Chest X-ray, PA view. Patient: 41 years old, sex M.
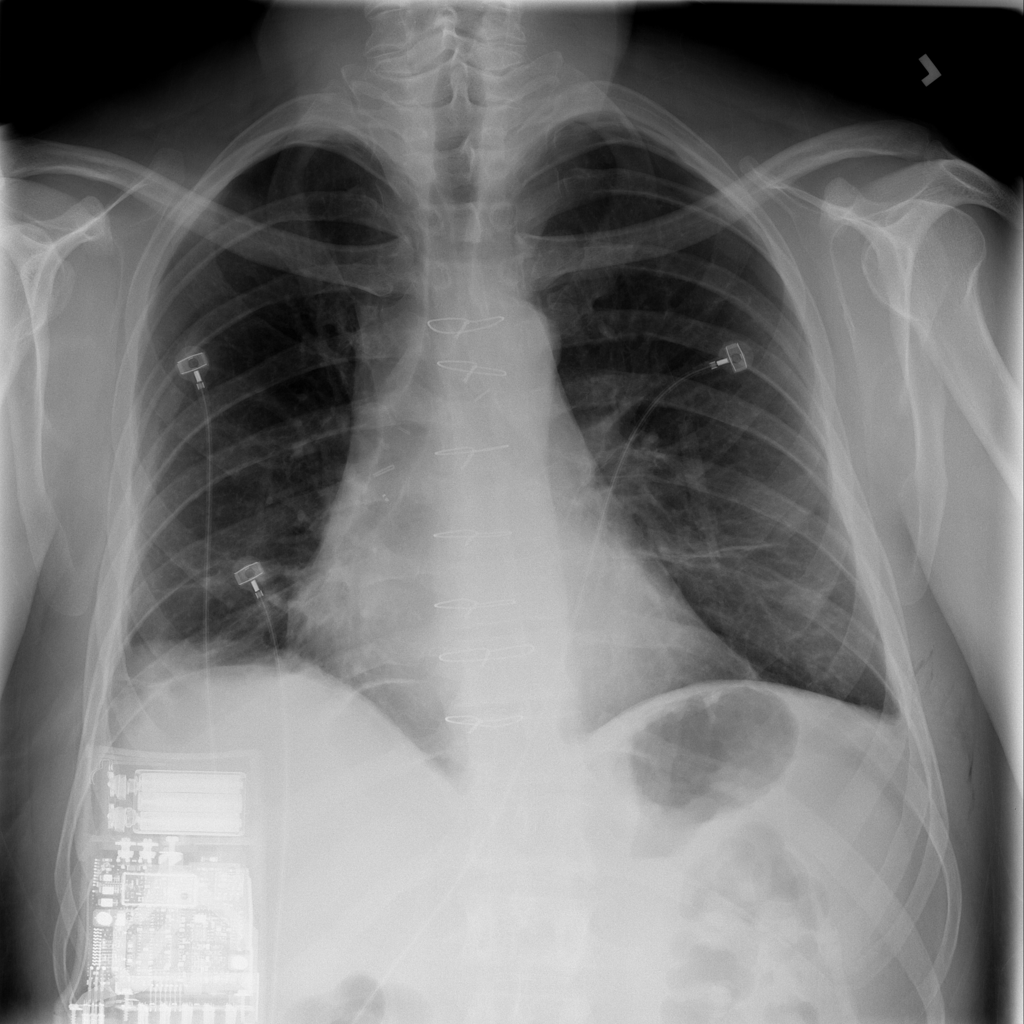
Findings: Atelectasis